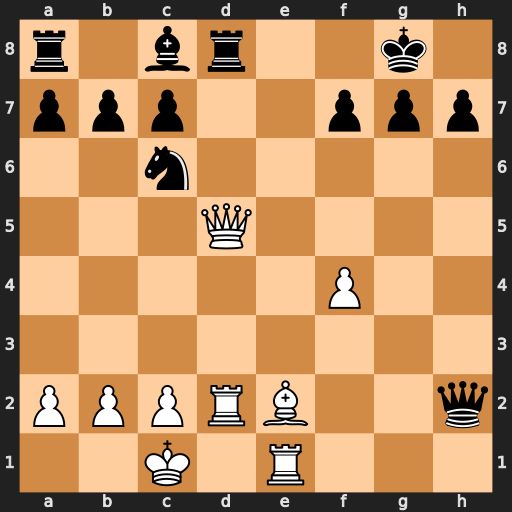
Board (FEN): r1br2k1/ppp2ppp/2n5/3Q4/5P2/8/PPPRB2q/2K1R3
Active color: w
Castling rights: -
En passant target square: -
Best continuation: Qxd8+ Nxd8 Rxd8#